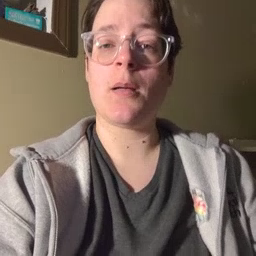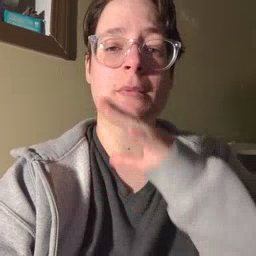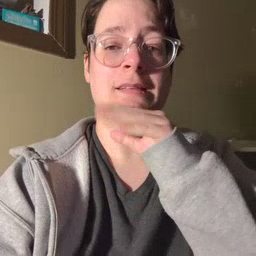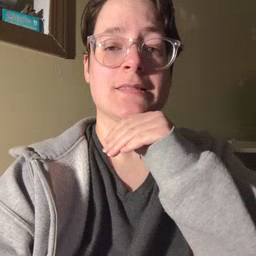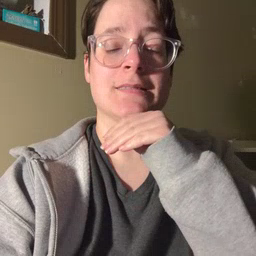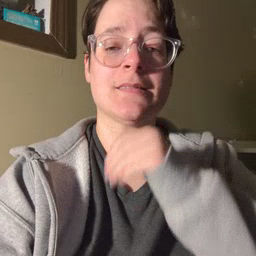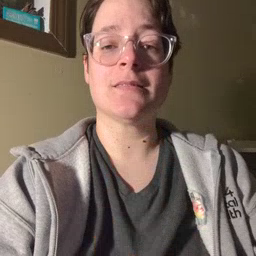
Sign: pig